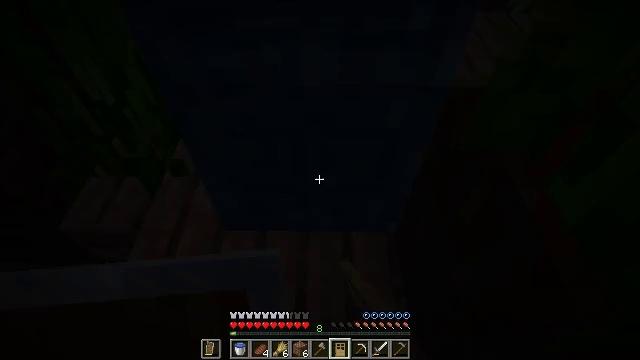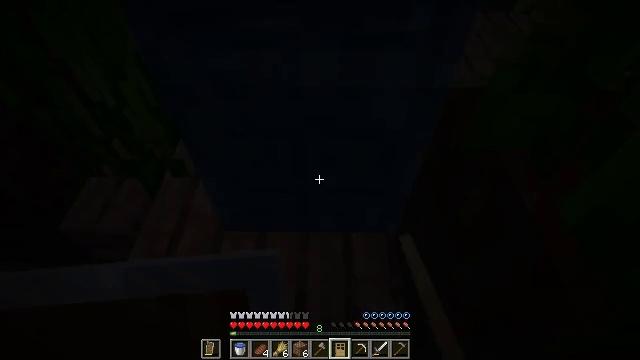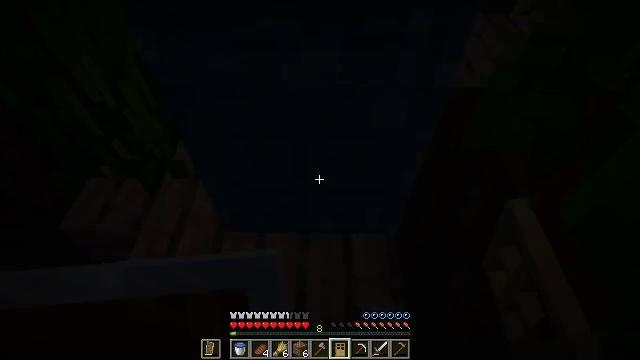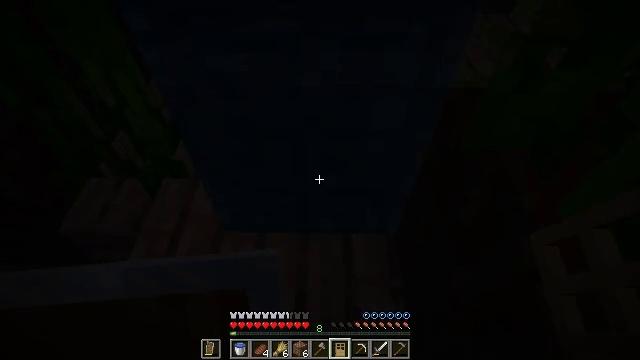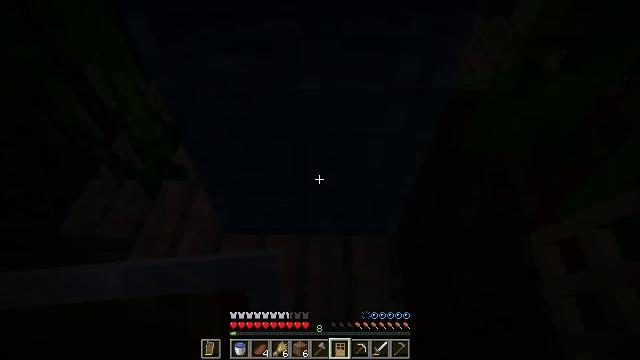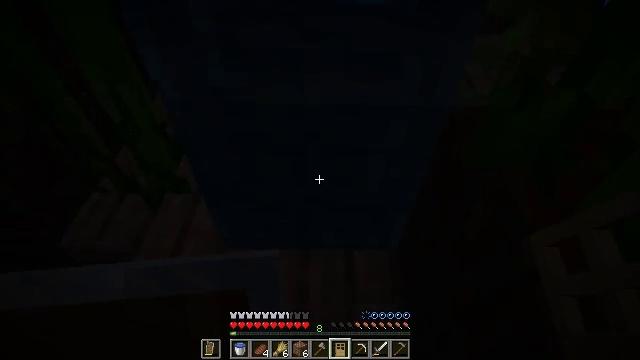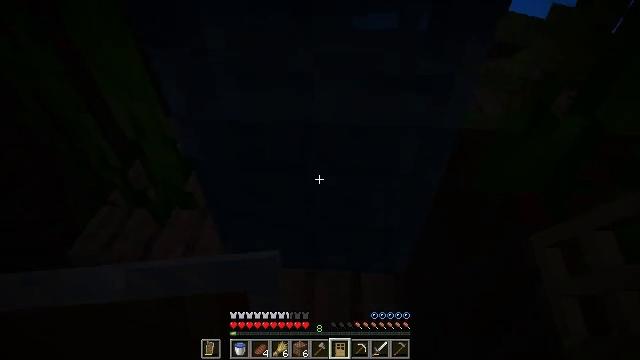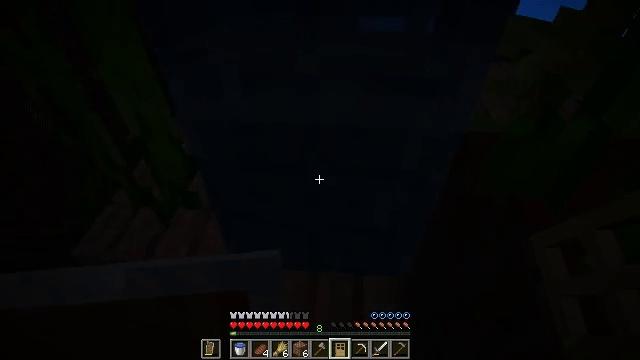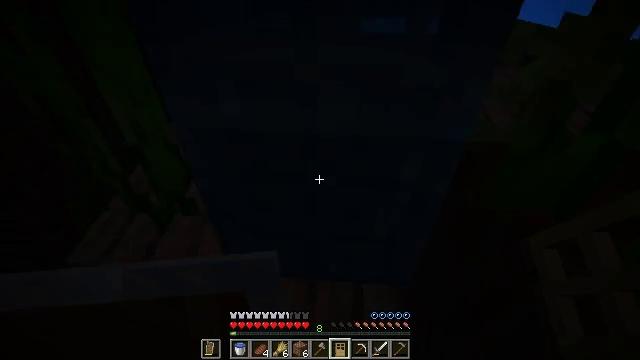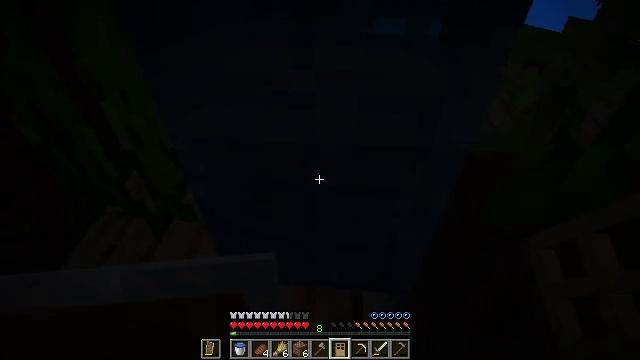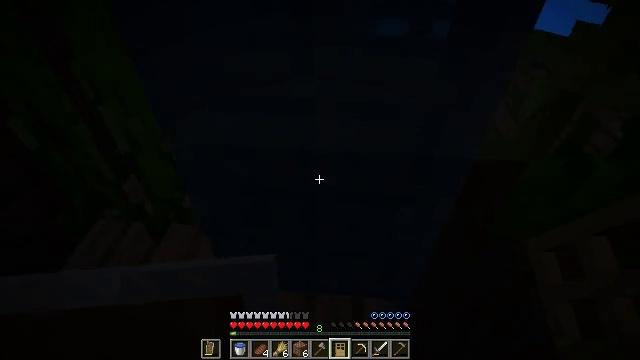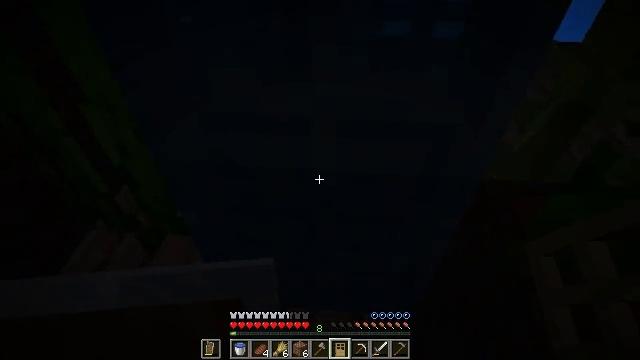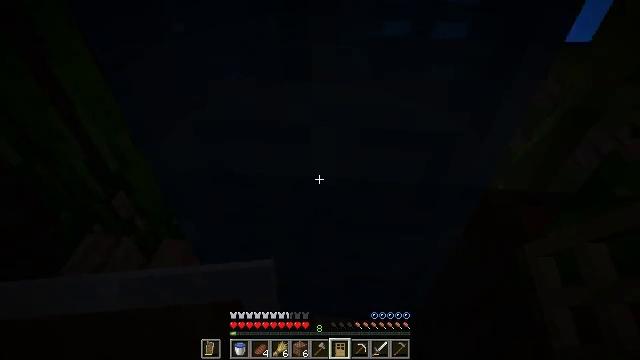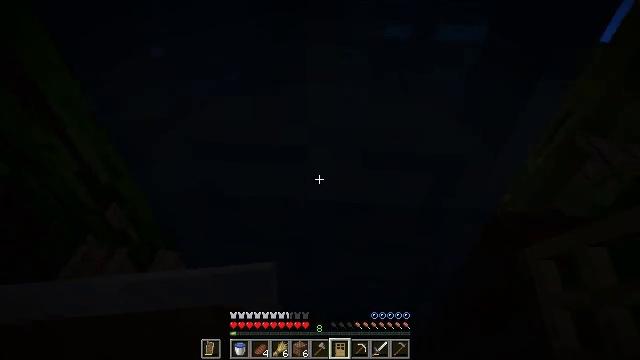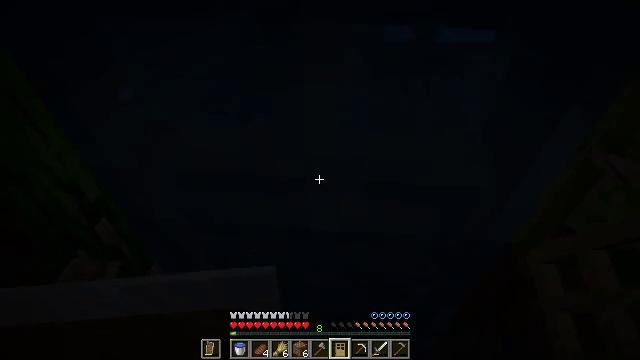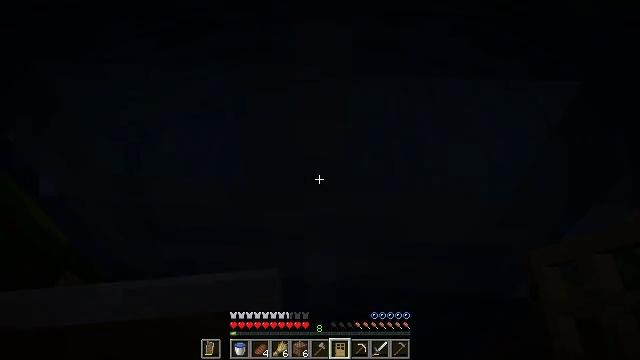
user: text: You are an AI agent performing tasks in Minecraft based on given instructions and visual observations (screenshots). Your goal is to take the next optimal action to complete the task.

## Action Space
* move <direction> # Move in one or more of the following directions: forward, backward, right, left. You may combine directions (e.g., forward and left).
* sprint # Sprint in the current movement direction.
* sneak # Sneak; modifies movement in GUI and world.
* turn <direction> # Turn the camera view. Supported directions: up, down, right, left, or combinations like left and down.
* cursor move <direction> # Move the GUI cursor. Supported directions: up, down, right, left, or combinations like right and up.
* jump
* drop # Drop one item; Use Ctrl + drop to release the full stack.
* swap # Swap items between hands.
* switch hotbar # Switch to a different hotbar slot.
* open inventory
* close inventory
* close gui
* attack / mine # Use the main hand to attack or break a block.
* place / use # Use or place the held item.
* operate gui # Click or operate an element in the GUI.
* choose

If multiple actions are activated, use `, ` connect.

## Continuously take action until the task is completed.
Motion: motion action
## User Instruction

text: Attack the underwater area to get tall seagrass.
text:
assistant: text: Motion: no_op
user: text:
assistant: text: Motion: no_op
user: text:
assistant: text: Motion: no_op
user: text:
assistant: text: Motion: no_op
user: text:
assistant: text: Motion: turn up
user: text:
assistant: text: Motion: turn left and up
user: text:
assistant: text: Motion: move forward, turn left
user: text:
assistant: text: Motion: move forward
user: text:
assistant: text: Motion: move forward
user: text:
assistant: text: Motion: move forward
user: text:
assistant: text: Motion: move forward
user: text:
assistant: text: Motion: move forward
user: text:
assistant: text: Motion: move forward
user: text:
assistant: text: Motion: move forward
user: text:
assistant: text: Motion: move forward
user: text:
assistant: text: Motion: move forward
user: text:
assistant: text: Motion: no_op
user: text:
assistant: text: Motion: no_op
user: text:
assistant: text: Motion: no_op
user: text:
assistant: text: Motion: no_op
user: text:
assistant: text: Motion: no_op
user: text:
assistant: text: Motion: no_op
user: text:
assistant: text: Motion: no_op
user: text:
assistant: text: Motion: no_op
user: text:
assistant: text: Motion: move forward
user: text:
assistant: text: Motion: move forward
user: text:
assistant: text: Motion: move forward
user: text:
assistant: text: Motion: move forward and move left
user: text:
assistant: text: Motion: move forward and move left
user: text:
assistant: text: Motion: move forward and move left